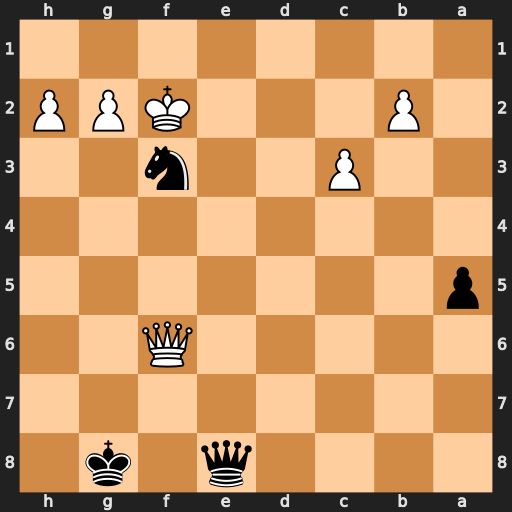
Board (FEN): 4q1k1/8/5Q2/p7/8/2P2n2/1P3KPP/8
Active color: b
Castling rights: -
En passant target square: -
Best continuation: Qe1+ Kxf3 Qf1+ Kg4 Qxf6